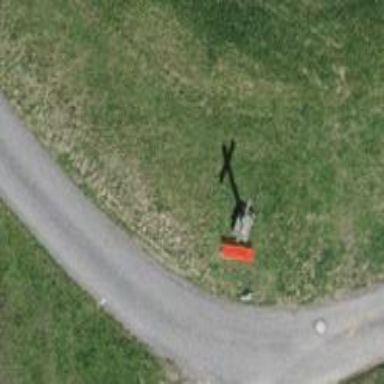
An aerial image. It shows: Historic wayside cross.